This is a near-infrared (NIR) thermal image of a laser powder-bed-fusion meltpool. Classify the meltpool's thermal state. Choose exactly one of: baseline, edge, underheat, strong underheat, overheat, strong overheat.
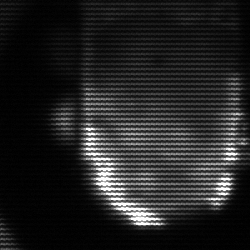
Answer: baseline